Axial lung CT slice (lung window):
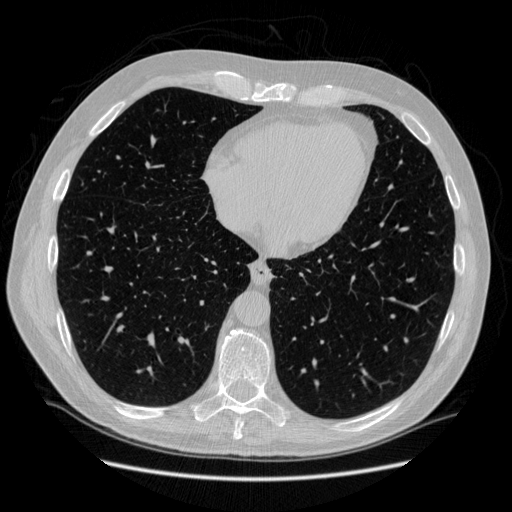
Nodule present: no